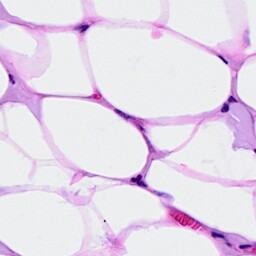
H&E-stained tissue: Breast